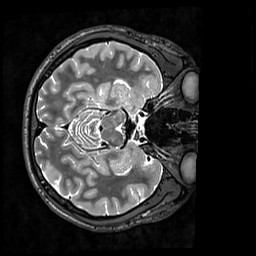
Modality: T2w
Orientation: axial
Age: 26
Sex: male
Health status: healthy
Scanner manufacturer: siemens
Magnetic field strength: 3 T
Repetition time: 3.2 s
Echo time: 0.568 s